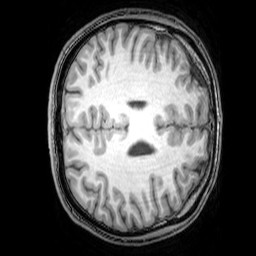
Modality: T1w
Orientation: axial
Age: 23
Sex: male
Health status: healthy
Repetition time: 0.081 s
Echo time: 0.037 s